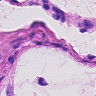
Metastatic tissue present: no